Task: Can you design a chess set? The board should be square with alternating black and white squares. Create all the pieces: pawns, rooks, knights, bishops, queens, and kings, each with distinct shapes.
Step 4149:
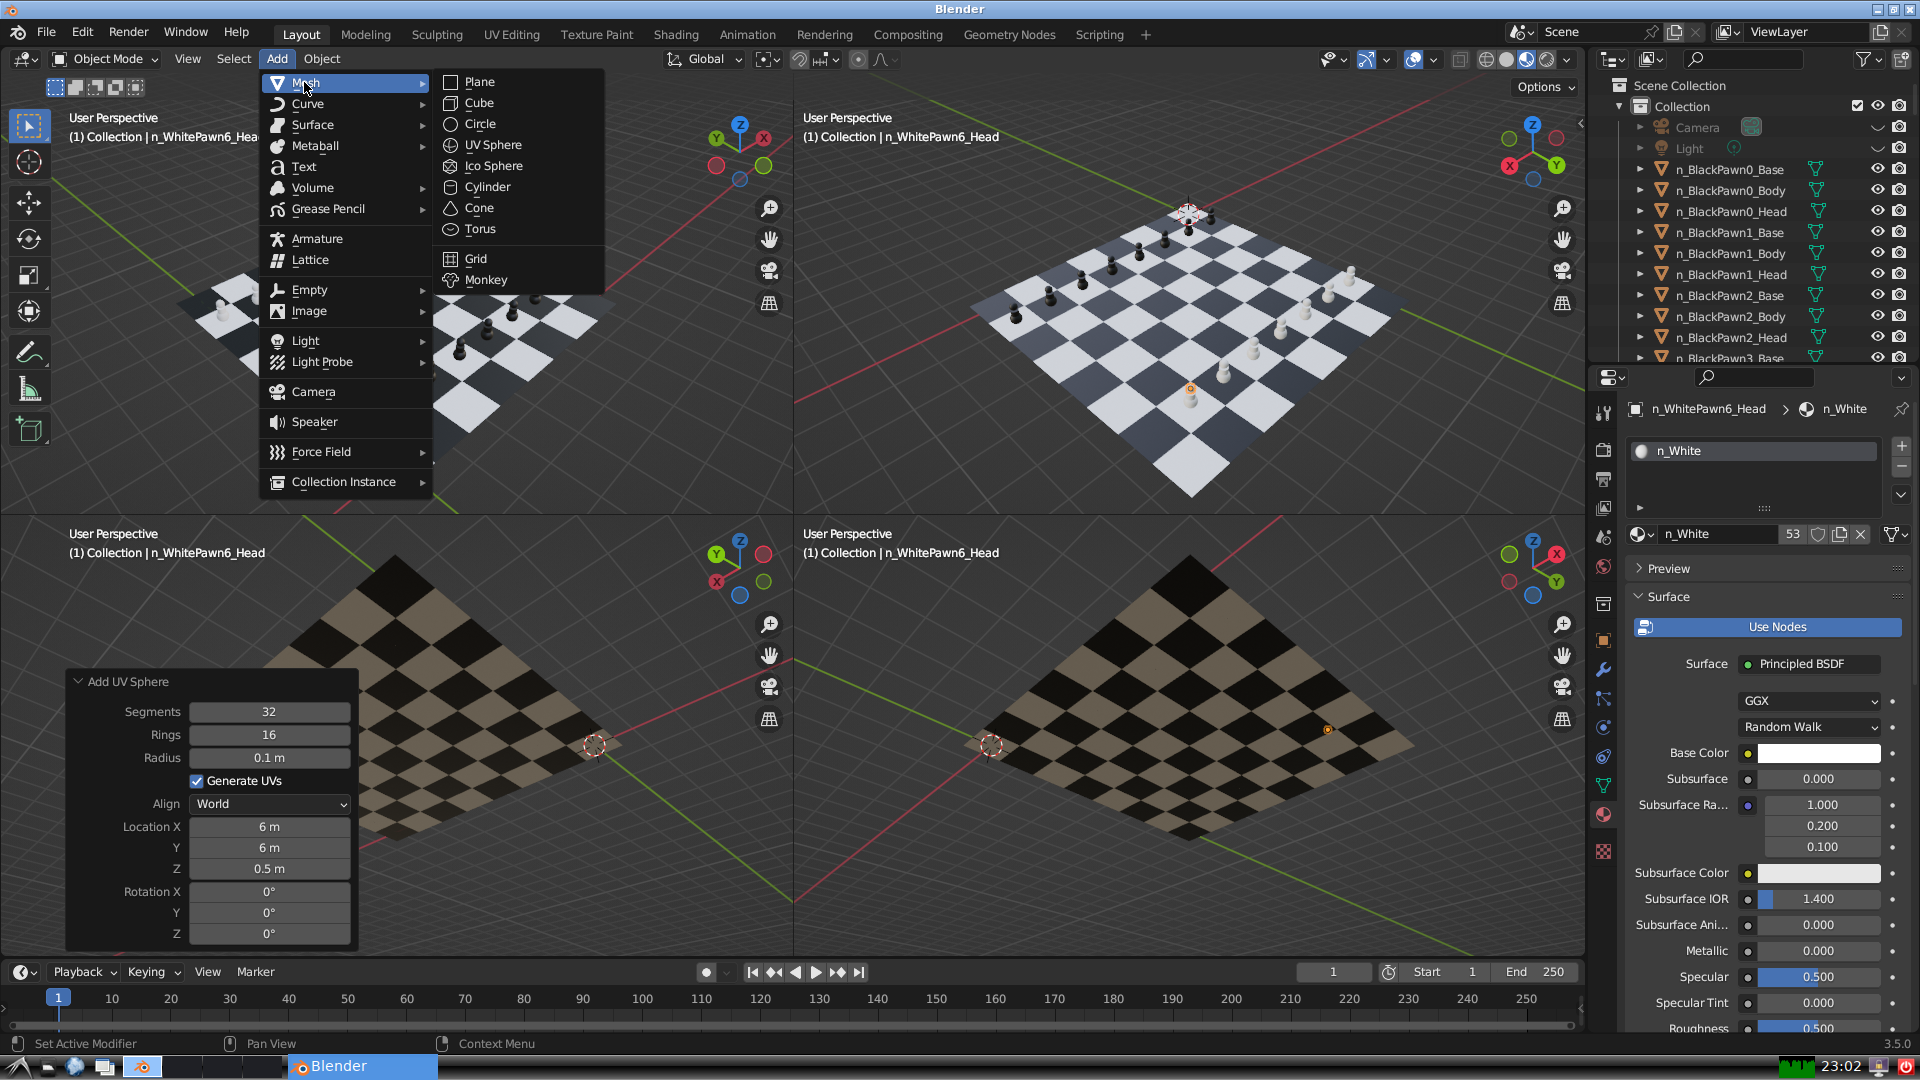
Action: {"mouse_move": [499, 144]}